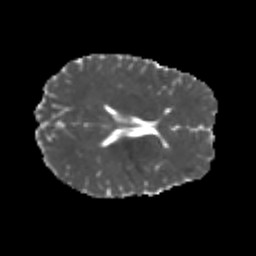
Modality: MD
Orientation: axial
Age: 22
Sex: male
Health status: healthy
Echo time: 0.074 s